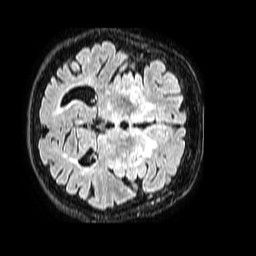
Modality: FLAIR
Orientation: axial
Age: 77
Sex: female
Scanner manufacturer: philips
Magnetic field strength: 1.5 T
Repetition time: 4.8 s
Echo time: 0.3 s